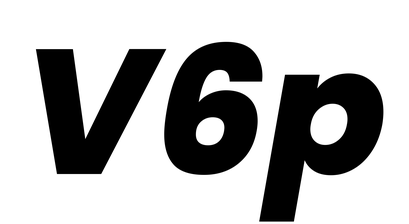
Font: Poppins-ExtraBoldItalic